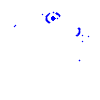
Particle: proton